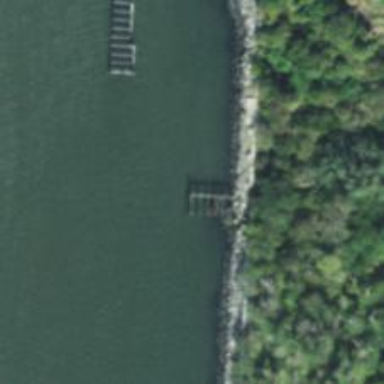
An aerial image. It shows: Pier that is in ruins.